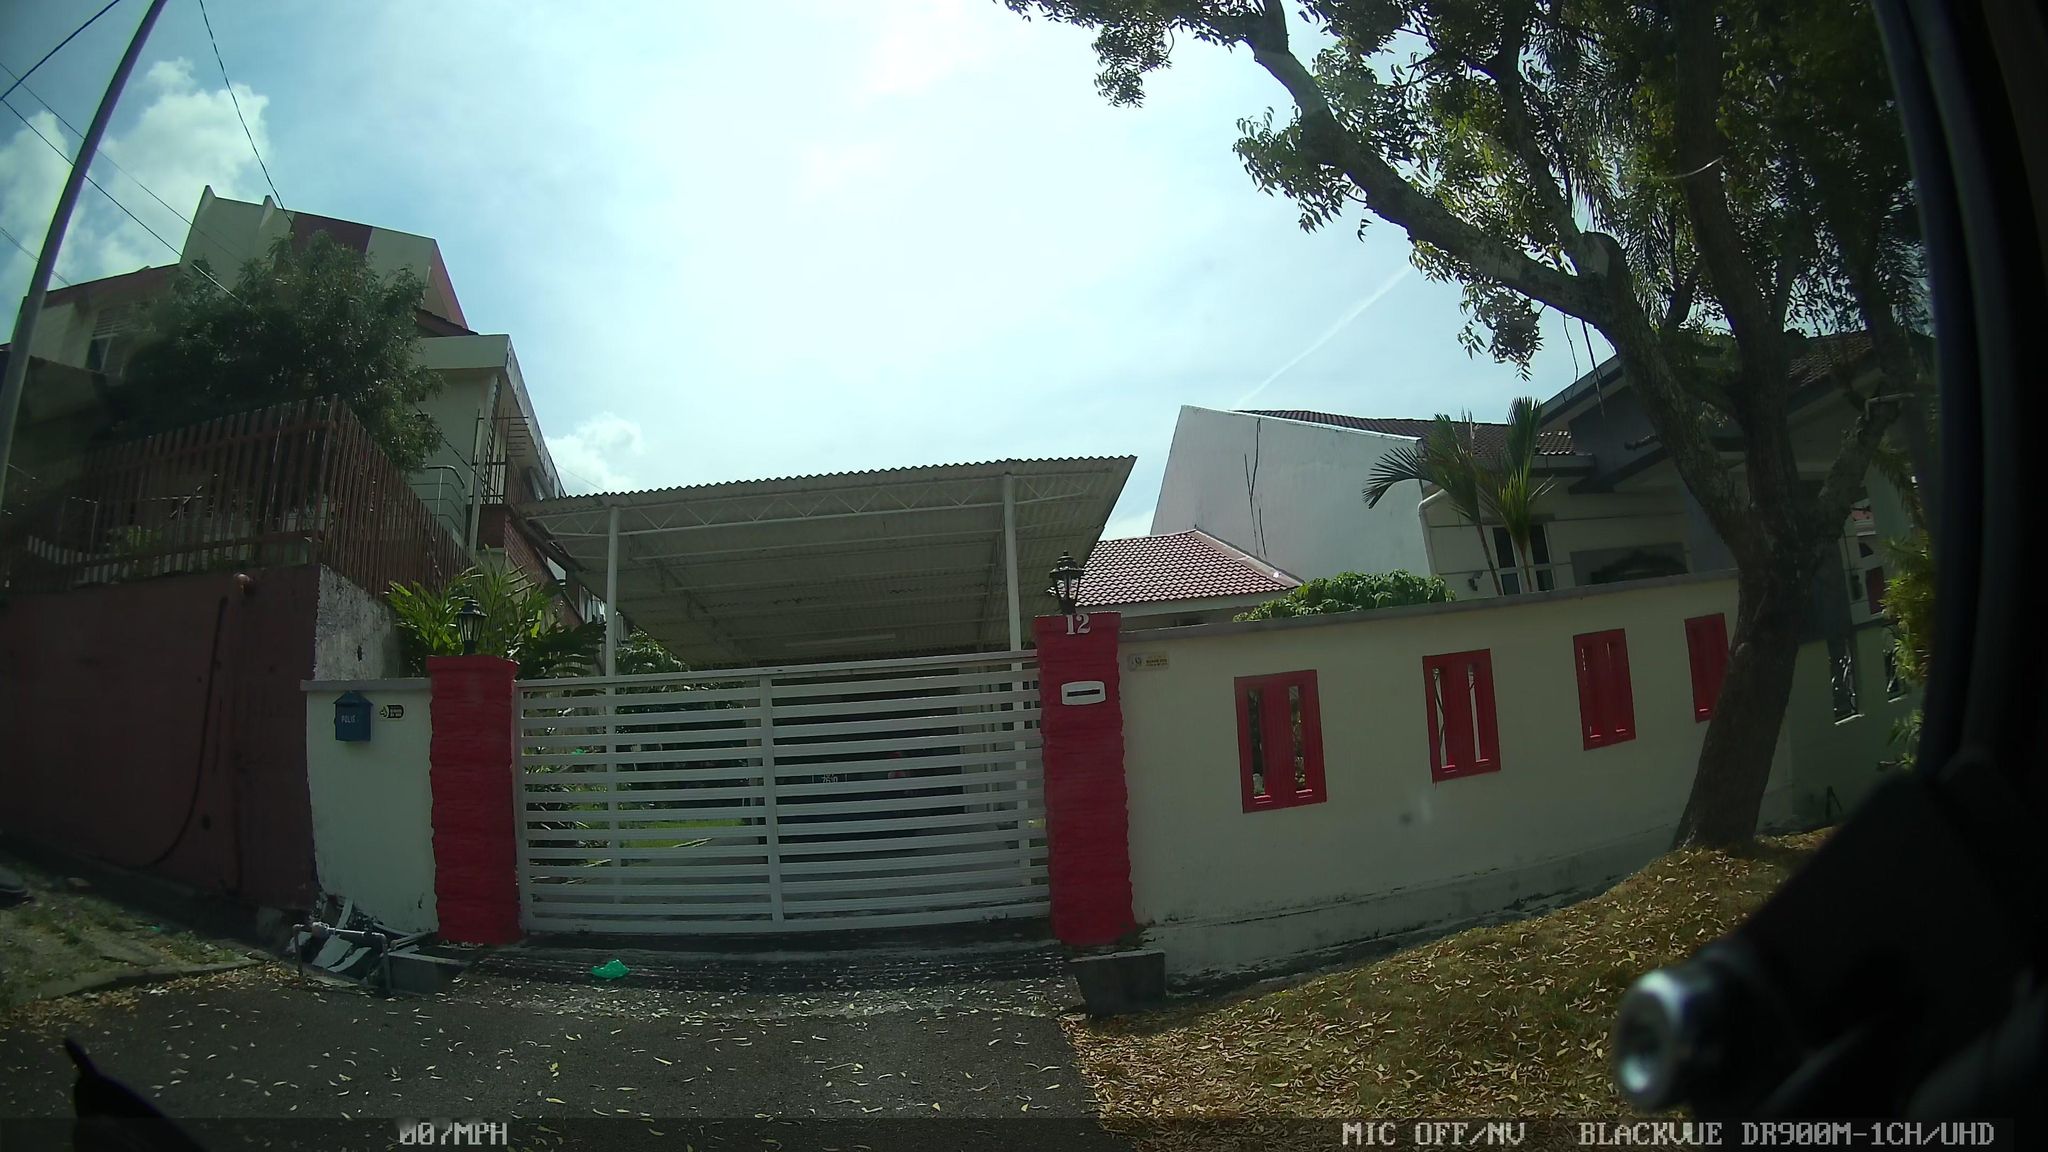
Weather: clear
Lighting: day
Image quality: good
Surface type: driving surface
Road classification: residential
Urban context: urban centre
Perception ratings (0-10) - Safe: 4.12, Lively: 3.46, Beautiful: 4.92, Boring: 5.58, Depressing: 7.35, Wealthy: 2.03